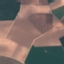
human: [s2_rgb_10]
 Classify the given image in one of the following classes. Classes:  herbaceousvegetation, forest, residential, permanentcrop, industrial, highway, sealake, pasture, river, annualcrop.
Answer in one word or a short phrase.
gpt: AnnualCrop